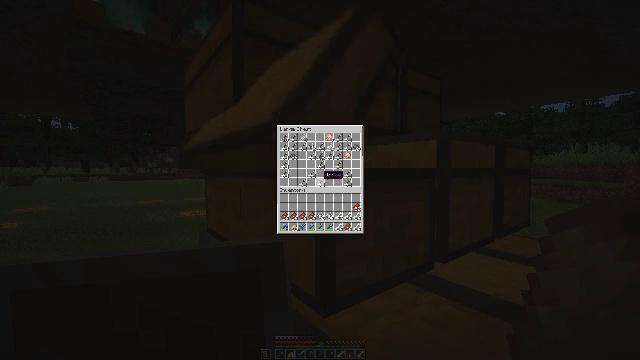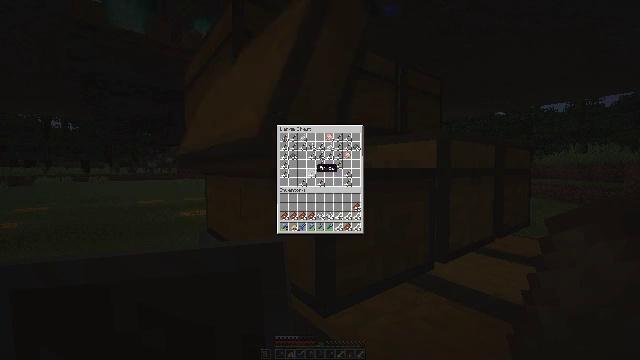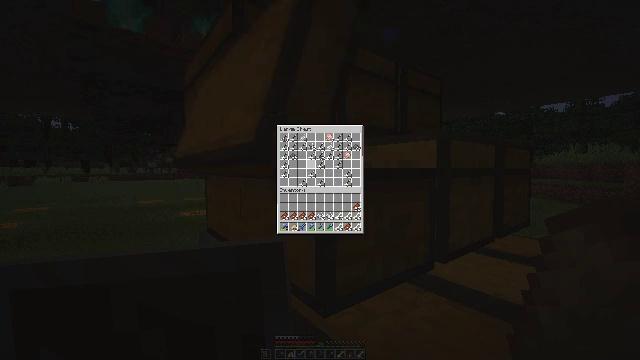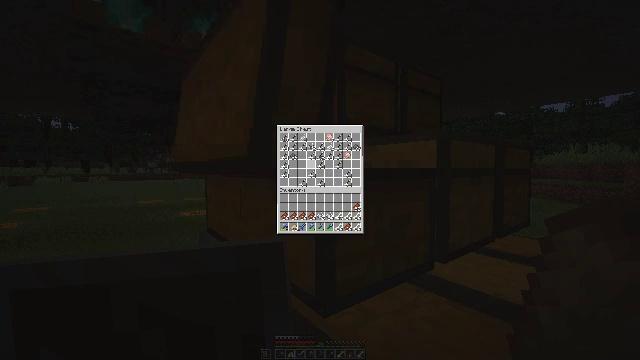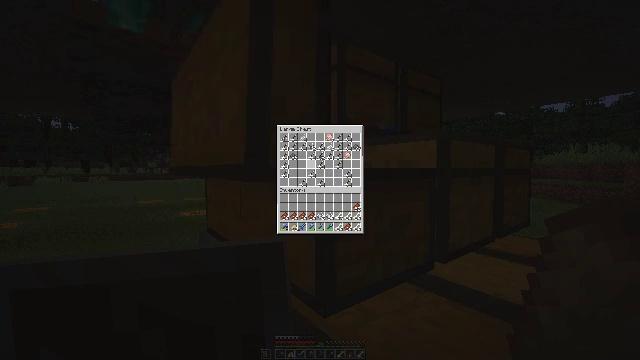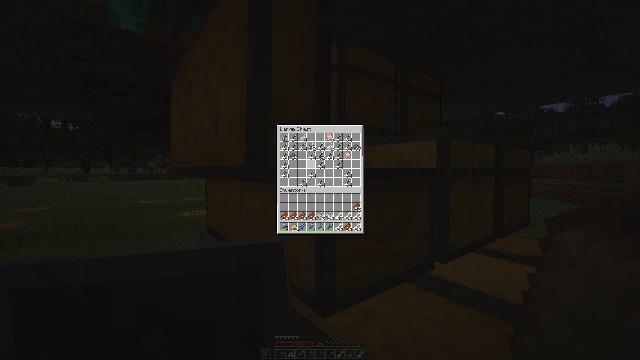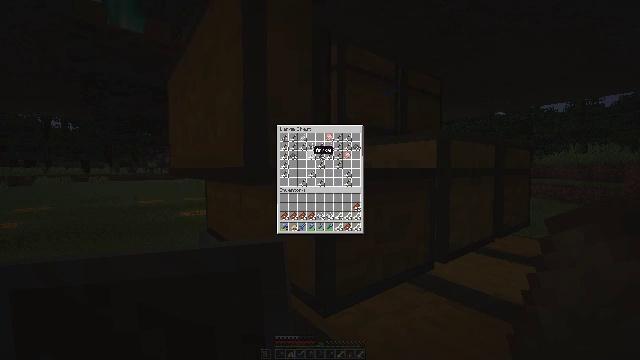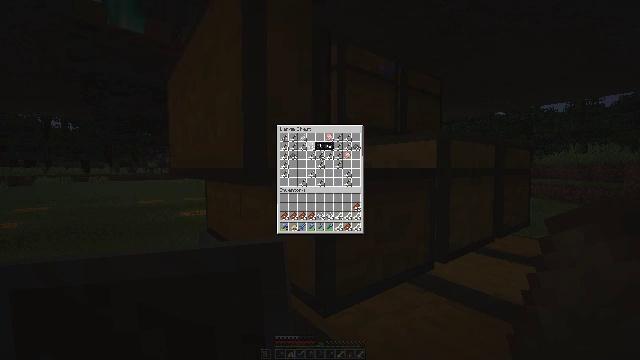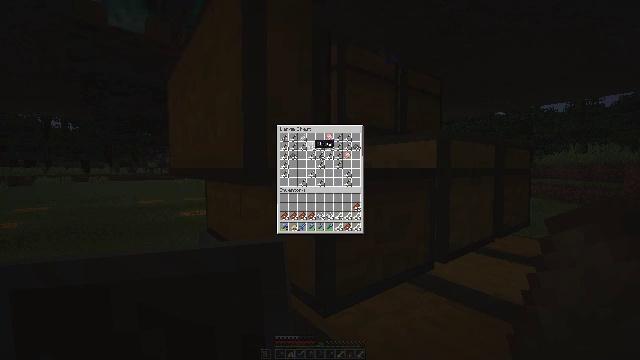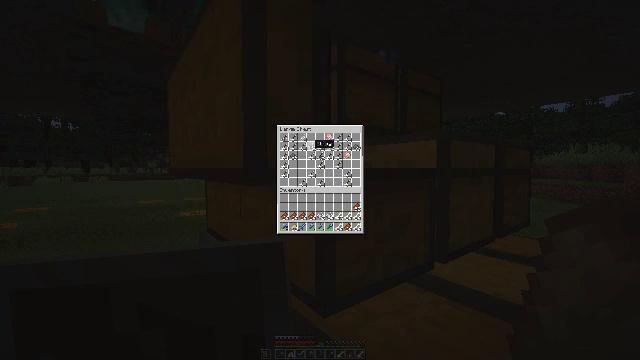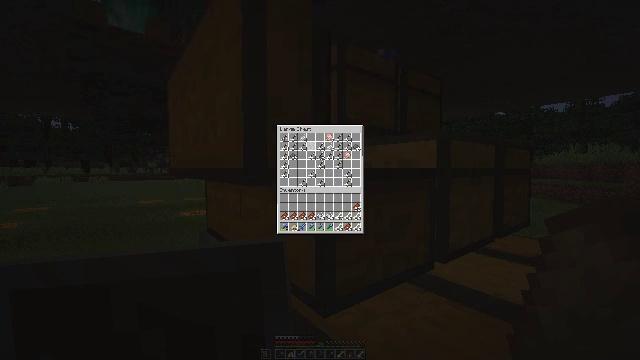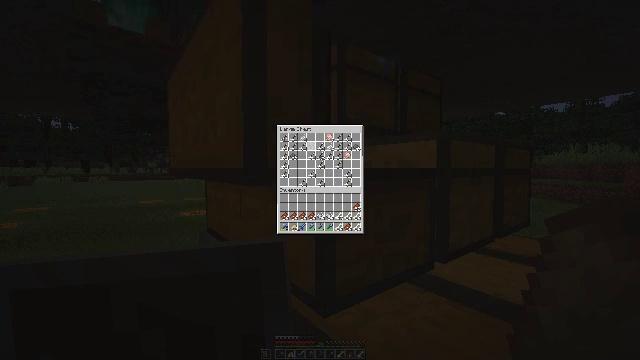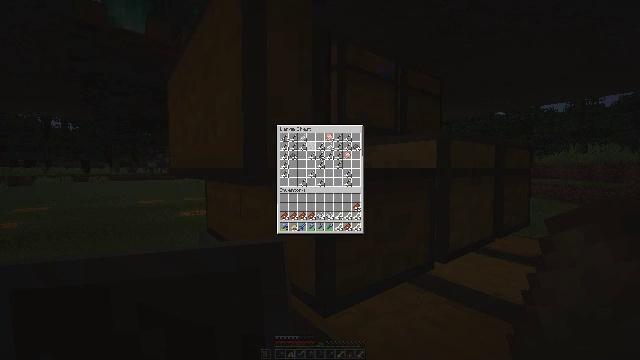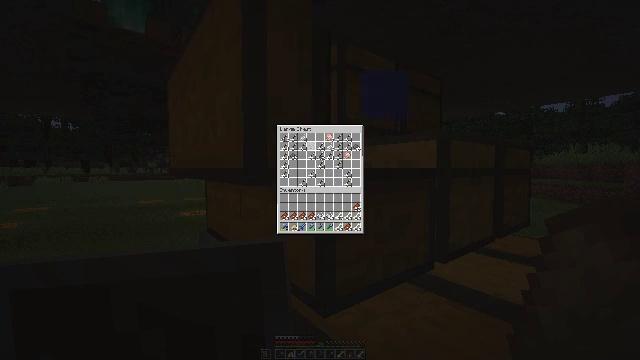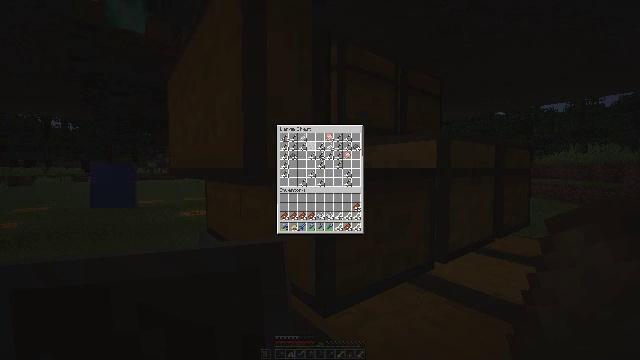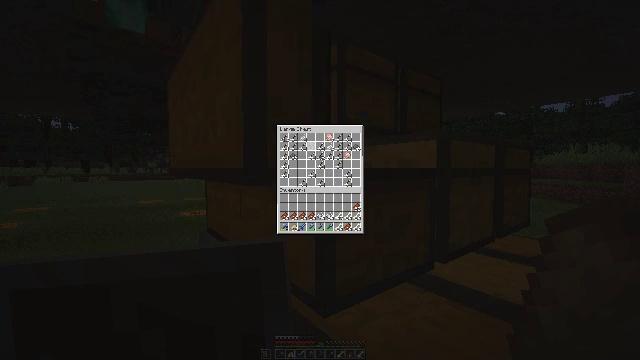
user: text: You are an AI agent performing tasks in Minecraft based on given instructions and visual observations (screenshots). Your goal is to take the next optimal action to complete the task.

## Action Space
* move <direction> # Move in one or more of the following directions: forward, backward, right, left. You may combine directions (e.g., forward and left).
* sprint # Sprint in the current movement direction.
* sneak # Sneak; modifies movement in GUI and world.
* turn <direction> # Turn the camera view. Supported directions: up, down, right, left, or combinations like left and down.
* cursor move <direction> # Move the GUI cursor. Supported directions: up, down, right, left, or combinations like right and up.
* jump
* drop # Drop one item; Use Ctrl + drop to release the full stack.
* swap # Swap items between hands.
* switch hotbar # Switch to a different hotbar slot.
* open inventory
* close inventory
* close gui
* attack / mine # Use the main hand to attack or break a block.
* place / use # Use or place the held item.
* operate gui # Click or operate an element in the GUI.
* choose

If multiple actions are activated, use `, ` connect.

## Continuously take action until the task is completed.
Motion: motion action
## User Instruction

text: Mine the blue shulker box.
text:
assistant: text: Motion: sneak, turn left and up
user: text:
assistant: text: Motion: sneak, turn left and up
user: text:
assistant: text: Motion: sneak
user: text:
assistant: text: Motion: sneak
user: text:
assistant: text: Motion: sneak, turn up
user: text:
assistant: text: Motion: sneak, turn up
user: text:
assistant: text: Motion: sneak, turn up
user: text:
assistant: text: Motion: sneak
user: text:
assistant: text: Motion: sneak
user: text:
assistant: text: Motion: sneak, attack / mine
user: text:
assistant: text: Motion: sneak, attack / mine
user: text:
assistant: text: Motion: sneak, attack / mine
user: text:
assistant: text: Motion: sneak
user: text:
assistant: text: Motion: no_op
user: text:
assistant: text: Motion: no_op
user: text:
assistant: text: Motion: turn left and down
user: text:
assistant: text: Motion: no_op
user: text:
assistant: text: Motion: no_op
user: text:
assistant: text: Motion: no_op
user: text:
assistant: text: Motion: close inventory
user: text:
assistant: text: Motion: close inventory
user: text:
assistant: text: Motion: close inventory
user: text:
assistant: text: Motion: no_op
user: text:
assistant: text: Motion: no_op
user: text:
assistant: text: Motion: turn left and up
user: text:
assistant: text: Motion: turn up
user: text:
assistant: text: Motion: no_op
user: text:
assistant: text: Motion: turn left
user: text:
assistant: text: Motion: turn left and up
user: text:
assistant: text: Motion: turn left and up